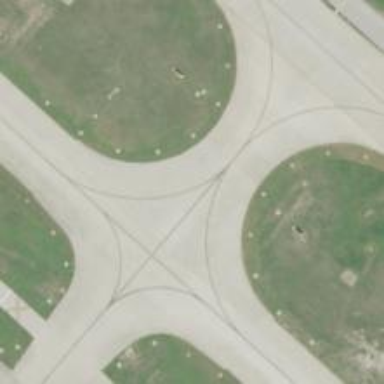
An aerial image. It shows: View of taxiway at the airport.